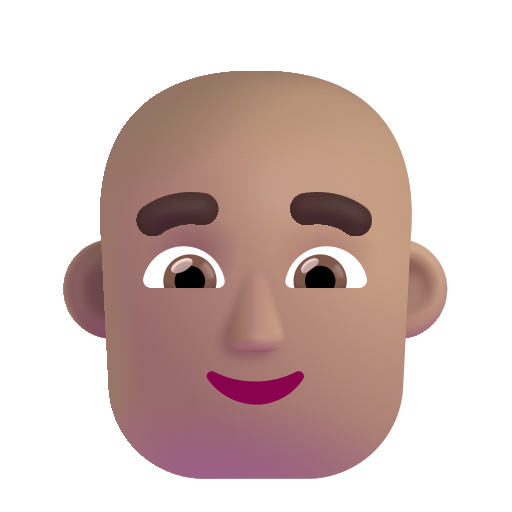
man bald color